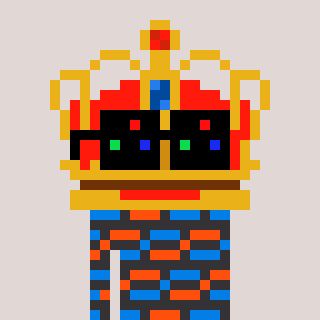
a pixel art character with square black sunglasses, a crown-shaped head and a grayscale-colored body on a warm background